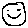
Label: smiley face